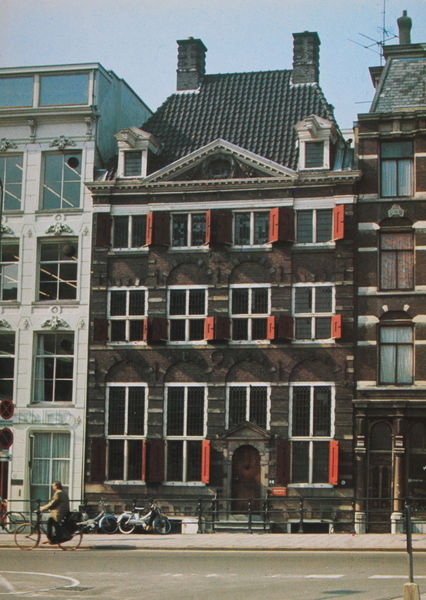
Titel: Fassadenansicht des Wohnhauses von Rembrandt
Standort: Amsterdam
Institution: Museum Het Rembrandthuis
Schlagwörter: arches, architecture, blue, red, steps, white, window, bench, black, gray, grey, modern, wall, windows, brown, railing, life, man, sky, building, house, orange, german, germany, roof, street, light, entrance, road, shutters, color, bike, photo, door, fence, town, city, lights, pediment, brick, buildings, facade, front, postcard, home, riding, shade, contemporary, modernist, chimney, dutch, holland, sidewalk, doorway, photograph, photography, awning, tiles, europe, wheels, historic, tile, block, london, bicycle, belgium, rembrandt, neighborhood, antenna, panes, storefront, cycle, chimenys, bicycles, backsteinhaus, moped, fahrrad, louveres, roofline, dormers, weathervane, cyclist, riding bicycle, man riding bicycle, road marker, phone box, red chingles, bycucle, terraced house